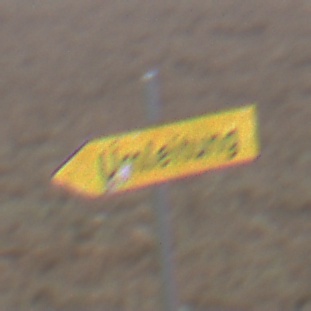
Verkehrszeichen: UmleitungswegweiserLinksweisend
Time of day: MorningAfternoon
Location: Outdoor (RoadRail)
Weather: Overcast
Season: NotSpecified
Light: Natural